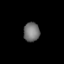
Tissue: lung
Cell type: Epithelial cells
Senescence score: 0.08431
Nuclear area (px): 306
Mean DAPI intensity: 114.497